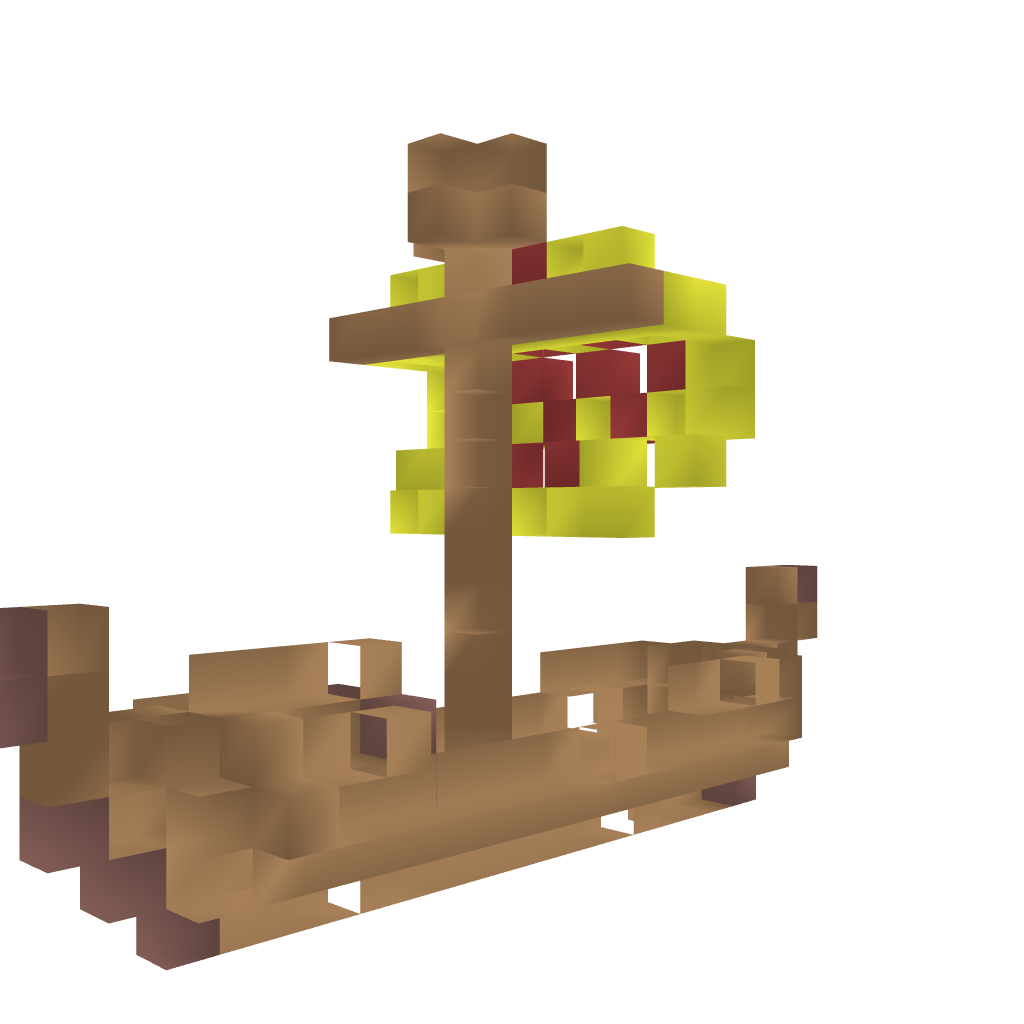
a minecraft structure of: Viking Ship [Small] high quality